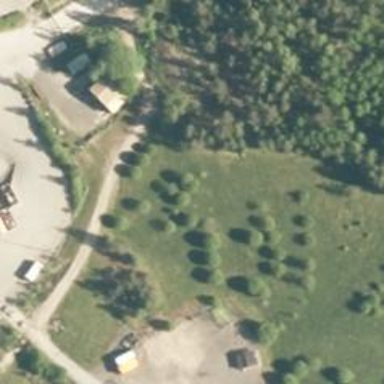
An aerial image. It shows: Disc golf hole.